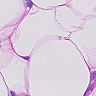
Metastatic tissue present: no